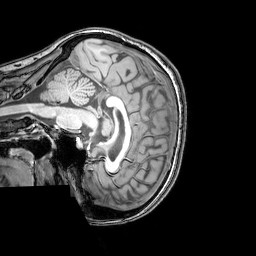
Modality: T1w
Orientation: sagittal
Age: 25
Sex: female
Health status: healthy
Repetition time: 0.081 s
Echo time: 0.037 s